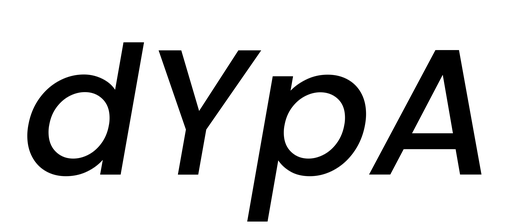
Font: Poppins-MediumItalic